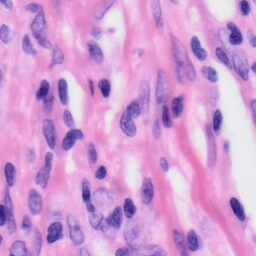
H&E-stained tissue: Skin